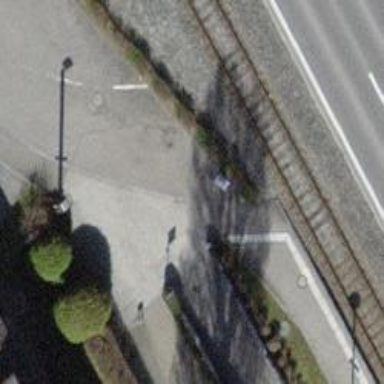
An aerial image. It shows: Asphalt footway.